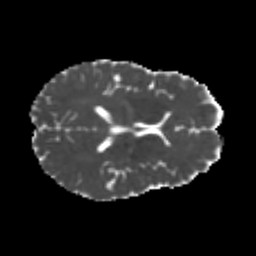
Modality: MD
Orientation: axial
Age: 21
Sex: female
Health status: healthy
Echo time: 0.074 s